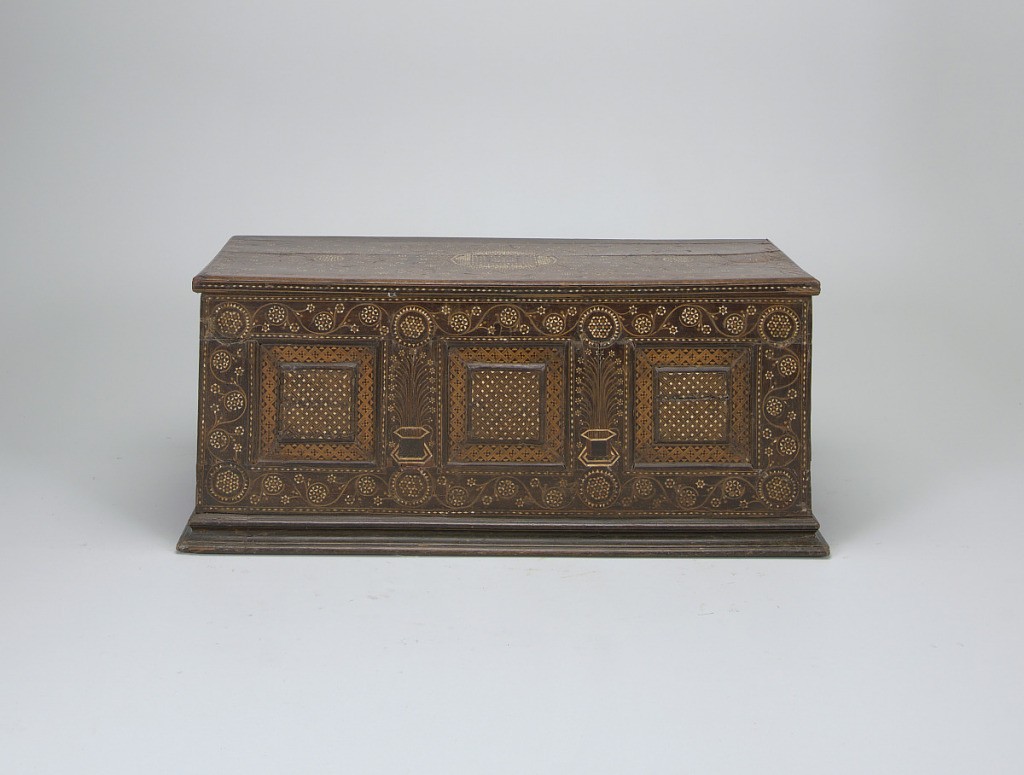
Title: Chest
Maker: Villa Demidoff
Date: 16th century
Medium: Walnut, ivory and fruitwood inlay
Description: Possibly Venetian; rectangular chest on base with overhanging lid, all with certosina decoration.  Three inset square panels on front, one on each end, with geometric inlay; inlaid stylized jardinière with flowers between front panels; arabesque flower and vine border around front and sides.  Hinged lid decorated with three large circles with stylized designs, filling ornament and linked "S" border.  Interior has shelf on two sides and deep compartment with hinged cover on third side. Inlay on interior.